Field crop: maize
Growth stage: 2
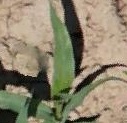
Species: maize